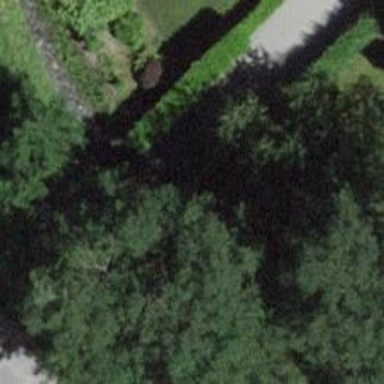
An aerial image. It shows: Path with unpaved surface that crosses over bridge.